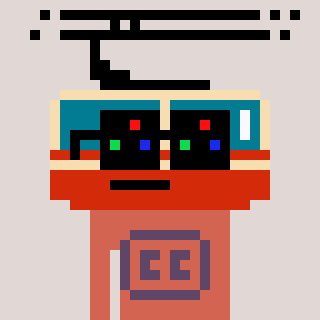
a pixel art character with square black sunglasses, a tram wagon-shaped head and a peachy-colored body on a warm background